【题型】填空题　【知识点】平面几何　【难度】medium
已知：【新知探究】新定义：平面内两定点 $A, B$, 所有满足 $\frac{PA}{PB} = k$ ($k$ 为定值的 $P$ 点形成的图形是圆, 我们把这种圆称之为"阿氏圆"。

【问题解决】如图, 在 $\triangle ABC$ 中, $CB = 4$, $AB = 2AC$, 则 $\triangle ABC$ 面积的最大值为 \_\_\_\_\_\_。

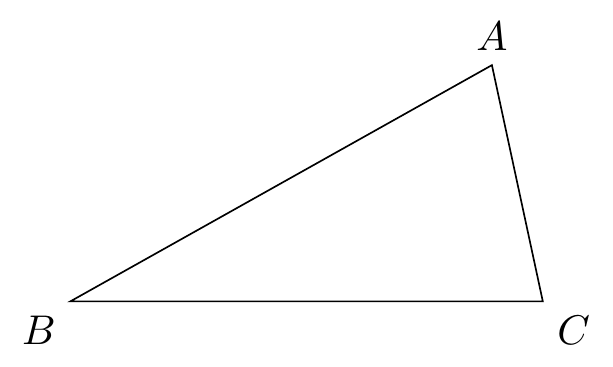
【解答】
解：以 $A$ 为顶点, $AC$ 为边, 在 $\triangle ABC$ 外部作 $\angle CAP = \angle ABC$, $AP$ 与 $BC$ 的延长线交于点 $P$,

$\because \angle APC = \angle BPA$, $AB = 2AC$,

$\therefore \triangle APC \sim \triangle BPA$,

$\therefore \frac{AP}{BP} = \frac{CP}{AP} = \frac{AC}{AB} = \frac{1}{2}$,

$\therefore BP = 2AP$, $CP = \frac{1}{2}AP$,

$\therefore BP - CP = BC = 4$,

$\therefore 2AP - \frac{1}{2}AP = 4$,

解得：$AP = \frac{8}{3}$, $BP = \frac{16}{3}$, $CP = \frac{4}{3}$,

即点 $P$ 为定点,

$\therefore$ 点 $A$ 的轨迹为以点 $P$ 为圆心, $\frac{8}{3}$ 为半径的圆上,

如下图所示，过点 $P$ 作 $BC$ 的垂线, 交圆 $P$ 于点 $A_1$, 此时 $A_1$ 到 $BC$ 的距离最大, 即 $\triangle ABC$ 的面积最大,

$\triangle A_1BC = \frac{1}{2}BC \cdot A_1P = \frac{1}{2} \times 4 \times \frac{8}{3} = \frac{16}{3}$,

即 $\triangle ABC$ 面积的最大值为 $\frac{16}{3}$。

故答案为：$\frac{16}{3}$。

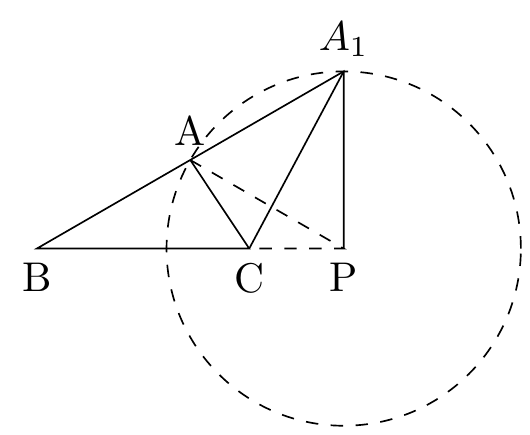